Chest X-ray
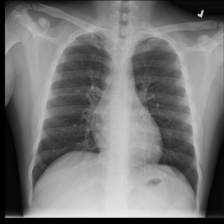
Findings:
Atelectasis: negative
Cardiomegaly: negative
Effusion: negative
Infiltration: positive
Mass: negative
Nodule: positive
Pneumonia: negative
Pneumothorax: negative
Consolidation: negative
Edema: negative
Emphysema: negative
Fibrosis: negative
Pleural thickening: negative
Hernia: negative